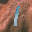
Label: 1